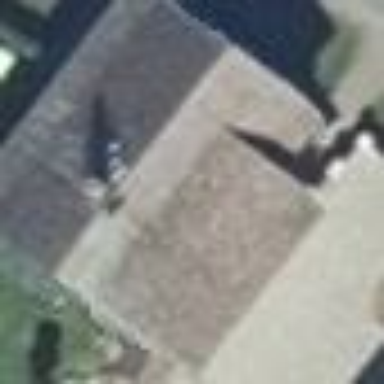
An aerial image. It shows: Building with gabled roof. The roof orientation is along the building.